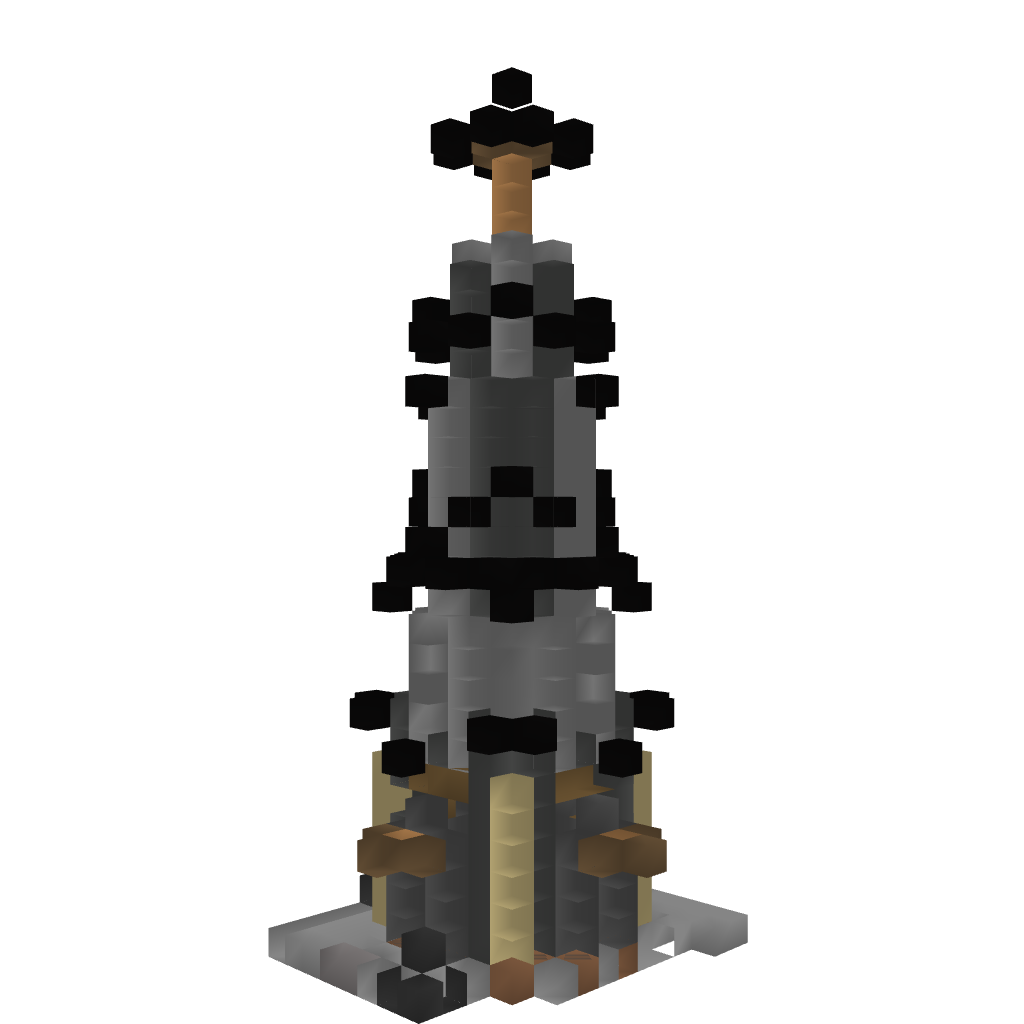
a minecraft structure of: White Tower